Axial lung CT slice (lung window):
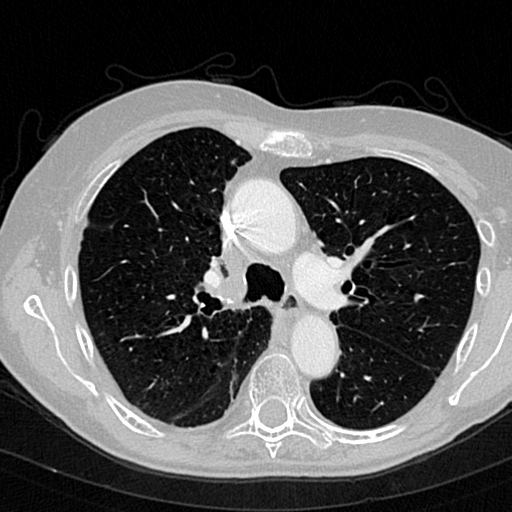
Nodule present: no